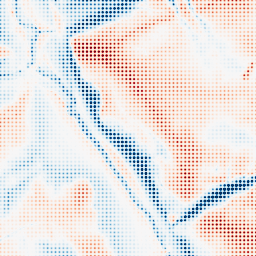
Category: trend_removal
Decomposition family: local_polynomial
Decomposition parameters: window_size: 51
degree: 3
Upsampling method: sinc_hamming
Upsampling parameters: scale: 8
kernel_size: 4
Upsampling scale: 8